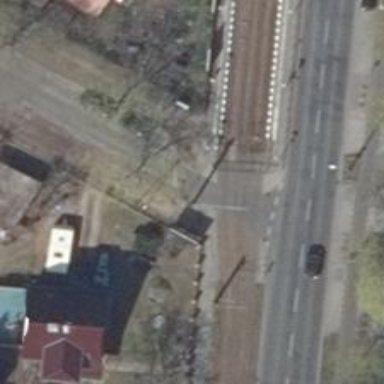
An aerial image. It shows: Tram level crossing on railway.